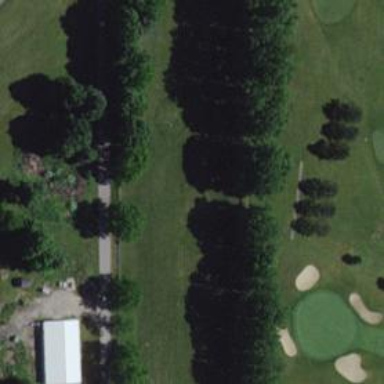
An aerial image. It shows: Grassy area designated as driving range for golf.